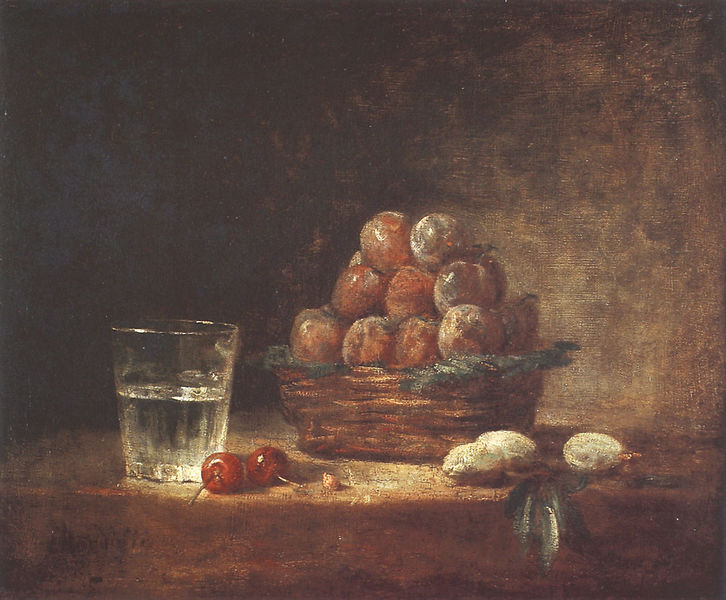
Titel: Pflaumenkorb mit einem halbvollen Glas Wasser, zwei Kirschen, einem Kern und drei grünen Mandeln
Künstler: Jean-Baptiste Siméon Chardin
Institution: Rennes, Musée des Beaux-Arts
Schlagwörter: blätter, dunkel, gemälde, wasser, weiß, braun, glas, licht, tisch, obst, rot, früchte, stilleben, stillleben, korb, kirschen, wasserglas, allegorie, pfirsich, silleben, lichtquelle, pflaumen, stachelbeeren, spotlight, light, mandeln